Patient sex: M
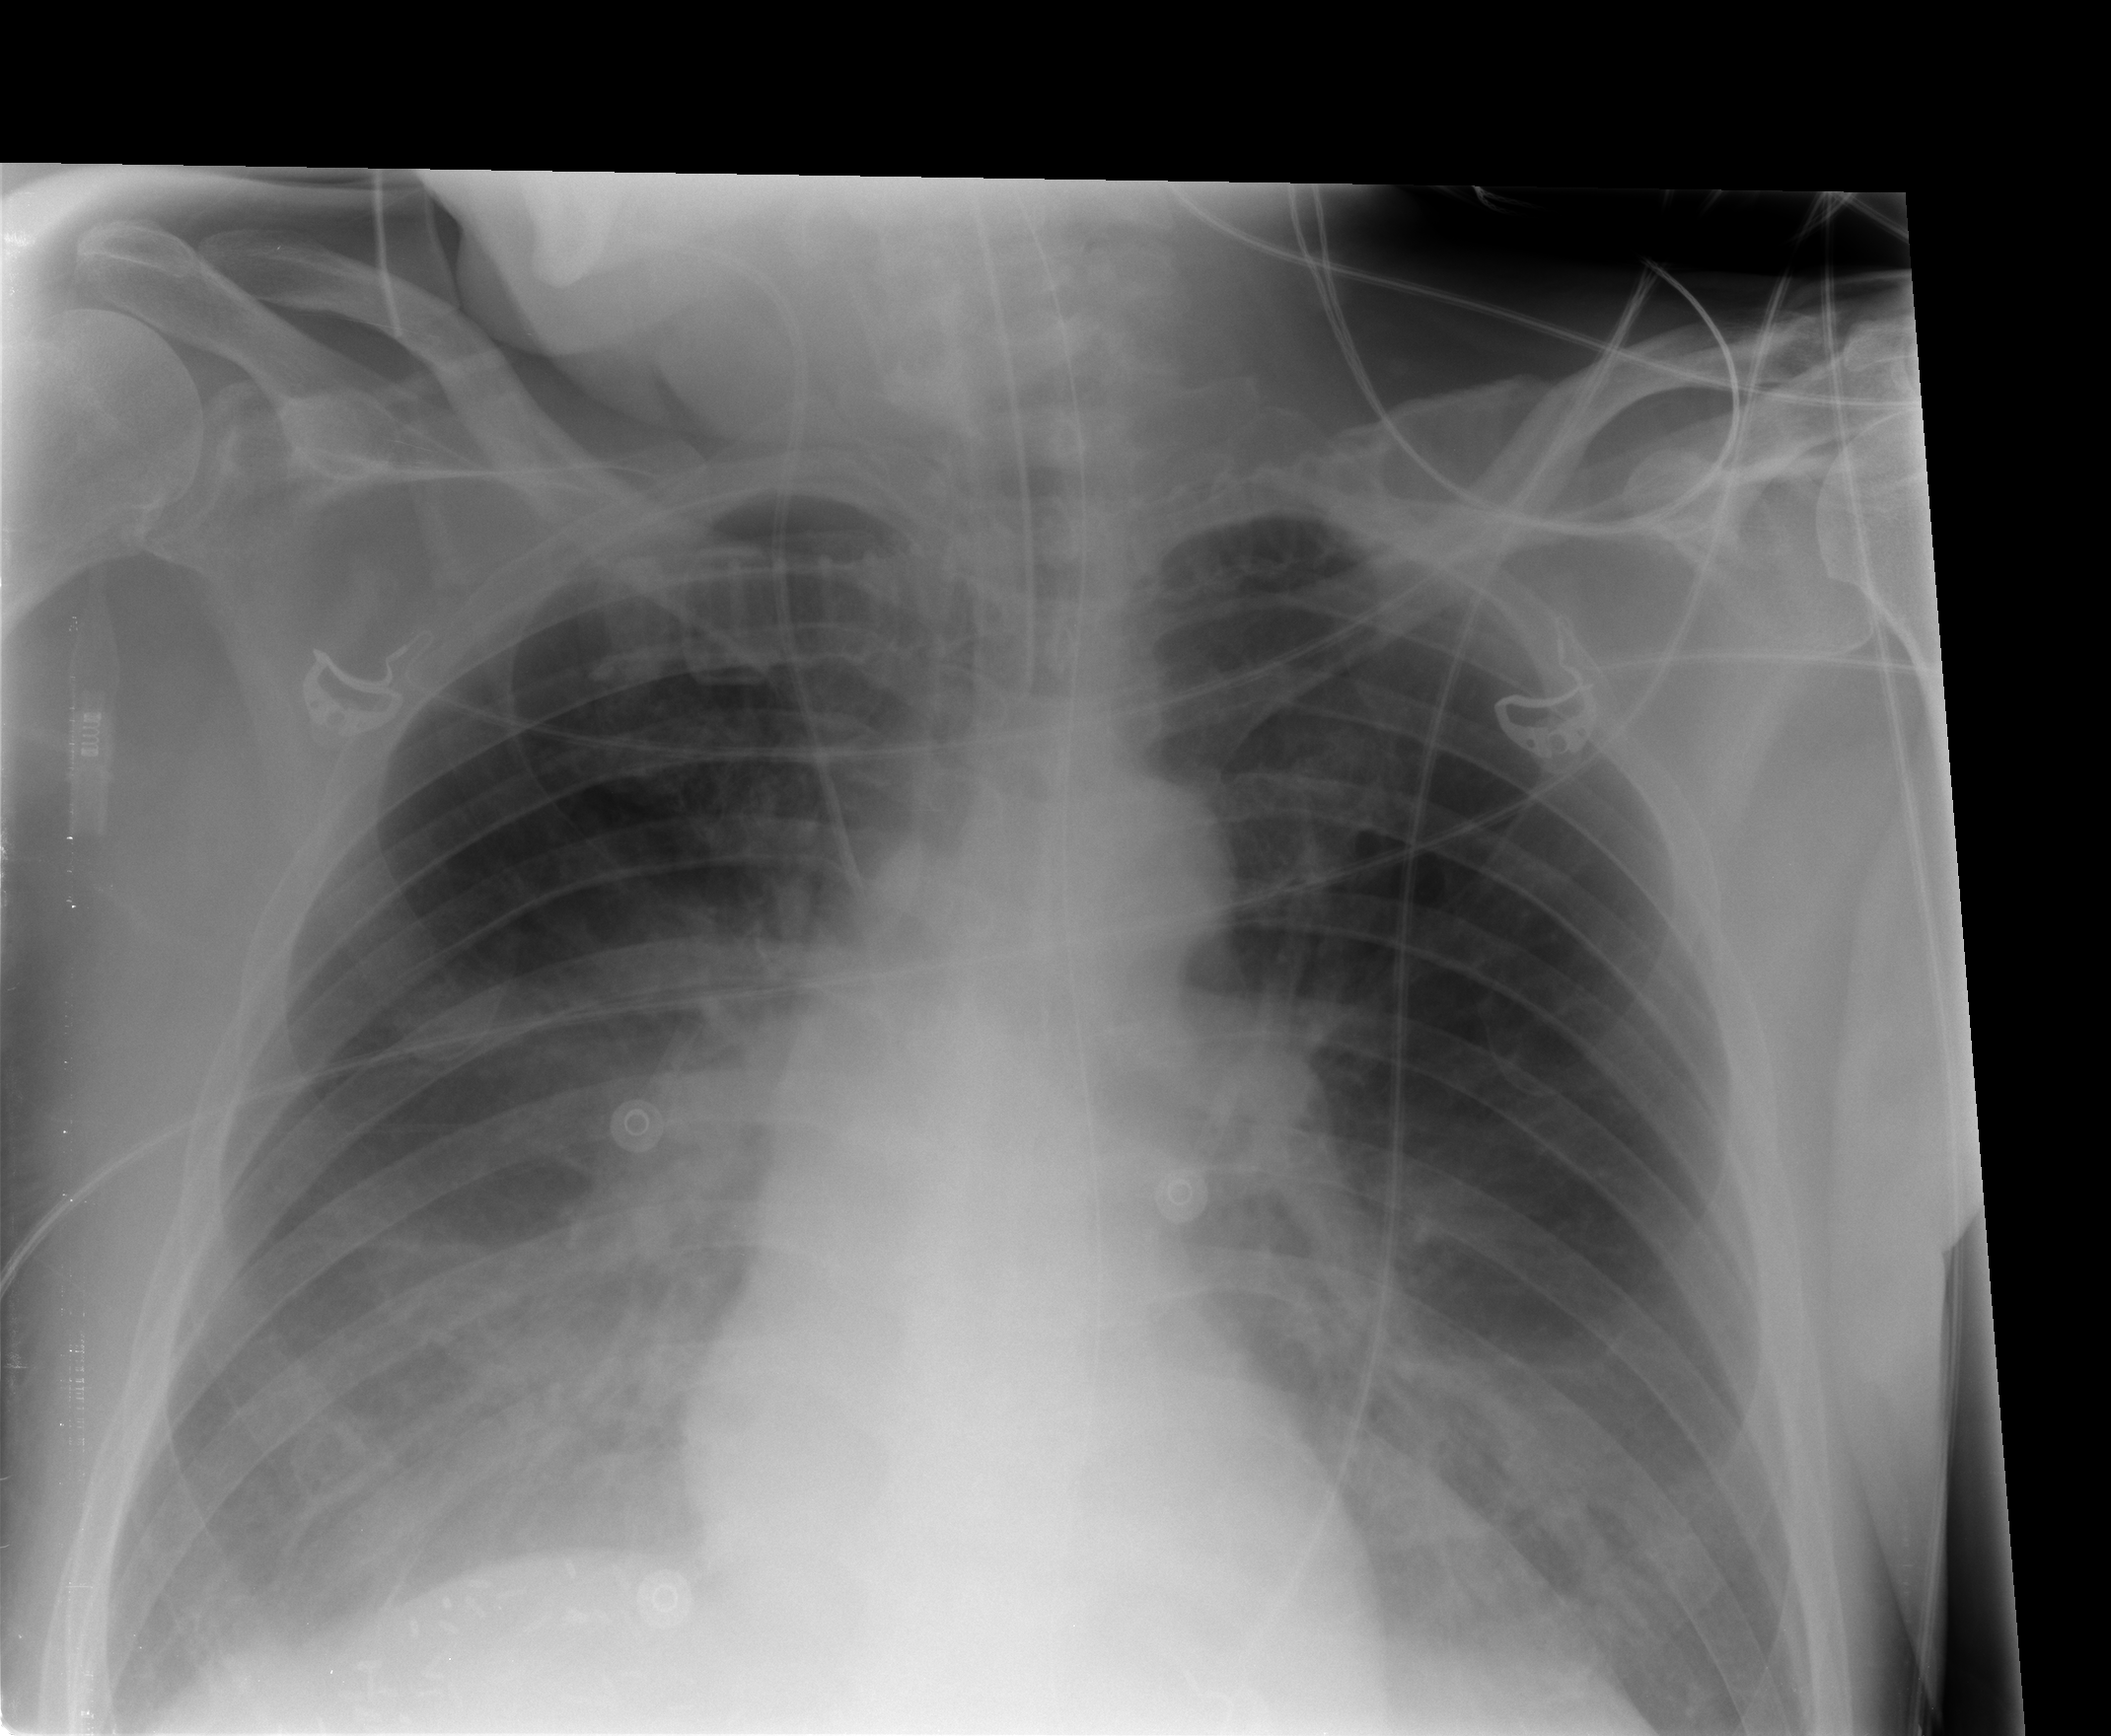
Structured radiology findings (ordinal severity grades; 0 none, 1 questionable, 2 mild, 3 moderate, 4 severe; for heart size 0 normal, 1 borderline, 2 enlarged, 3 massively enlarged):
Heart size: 0
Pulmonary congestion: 0
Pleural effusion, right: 1
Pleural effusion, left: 0
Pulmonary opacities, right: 0
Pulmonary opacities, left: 0
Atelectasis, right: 2
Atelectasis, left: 2